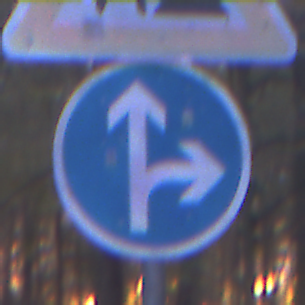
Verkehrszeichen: VorgeschriebeneFahrtrichtungGeradeausOderRechts
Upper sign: Arbeitsstelle
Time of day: Night
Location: Outdoor (Suburban)
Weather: PartlyCloudy
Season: NotSpecified
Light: Artificial